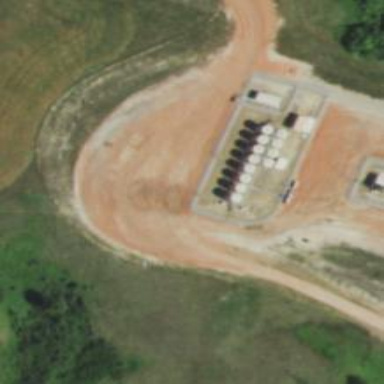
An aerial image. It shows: Storage tank that is man-made.